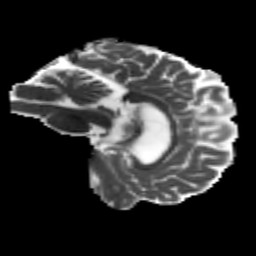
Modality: MD
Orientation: sagittal
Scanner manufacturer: siemens
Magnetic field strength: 3 T
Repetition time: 8.8 s
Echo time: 0.085 s